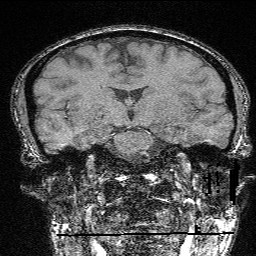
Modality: FLASH
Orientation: sagittal
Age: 25
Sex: male